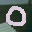
Label: 0